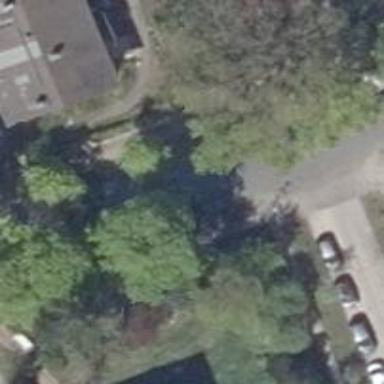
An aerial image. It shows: Beautiful avenue lined with deciduous broadleaved trees.